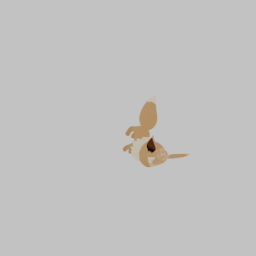
Label: animals